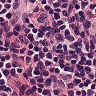
Metastatic tissue present: no